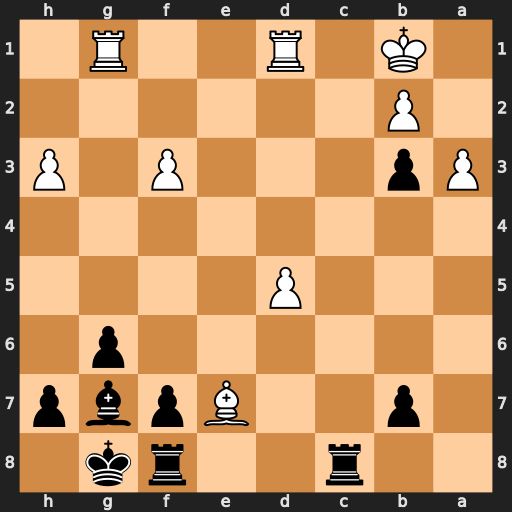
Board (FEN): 2r2rk1/1p2Bpbp/6p1/3P4/8/Pp3P1P/1P6/1K1R2R1
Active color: b
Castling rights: -
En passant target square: -
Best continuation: Rc2 Bxf8 Rxb2+ Kc1 Rc2+